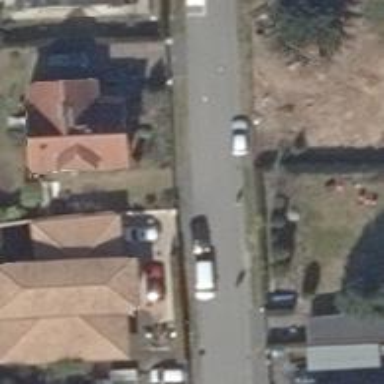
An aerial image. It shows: Driveway leading to service road.